Field crop: maize
Growth stage: 2
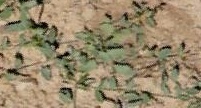
Species: convolvulus